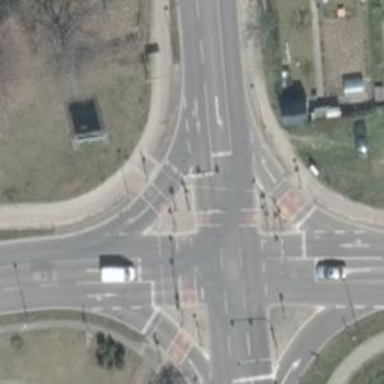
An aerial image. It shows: Signalized crossing with traffic signals.